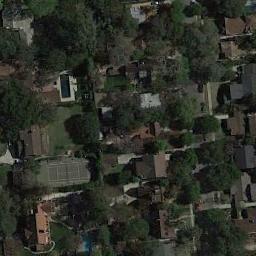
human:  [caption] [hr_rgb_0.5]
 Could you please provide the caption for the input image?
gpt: Tennis court and swimming pool in the middle of a residential area surrounded by trees .

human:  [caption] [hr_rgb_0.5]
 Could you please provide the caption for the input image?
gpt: Many buildings are beside the tennis courts .

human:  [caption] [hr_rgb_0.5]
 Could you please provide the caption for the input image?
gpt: The tennis court is on the grass next to some buildings and trees .

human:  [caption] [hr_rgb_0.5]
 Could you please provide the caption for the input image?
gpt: There are two tennis courts .

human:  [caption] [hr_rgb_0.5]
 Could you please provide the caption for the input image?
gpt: There are many green trees and buildings around the tennis court .